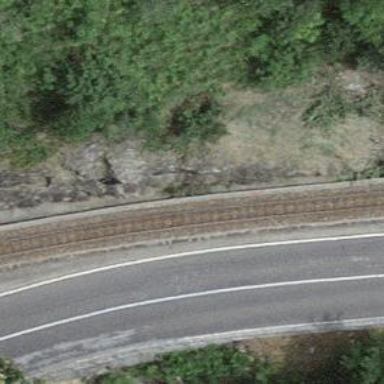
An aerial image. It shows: Narrow-gauge railway track with 1 electrified contact line.